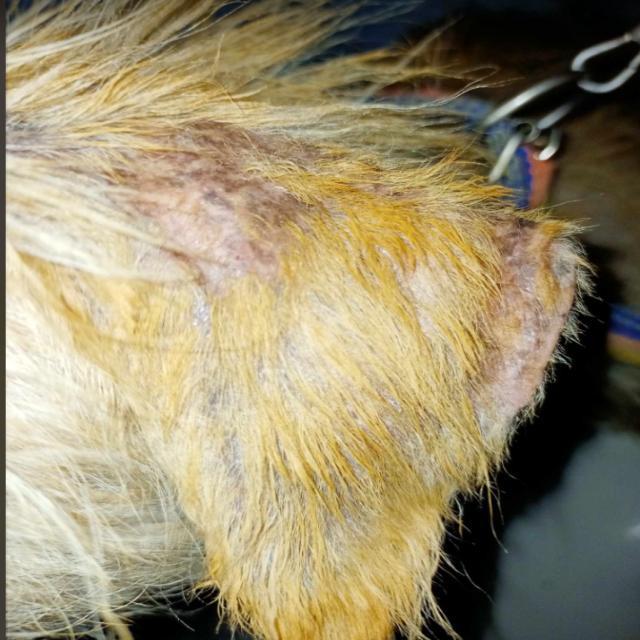
Canine demodicosis (Demodex mange) — caused by Demodex canis mites. Presents with alopecia, follicular papules, pustules, and comedones. Often localized on face and forelimbs.